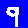
Digit: 9